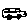
Label: car